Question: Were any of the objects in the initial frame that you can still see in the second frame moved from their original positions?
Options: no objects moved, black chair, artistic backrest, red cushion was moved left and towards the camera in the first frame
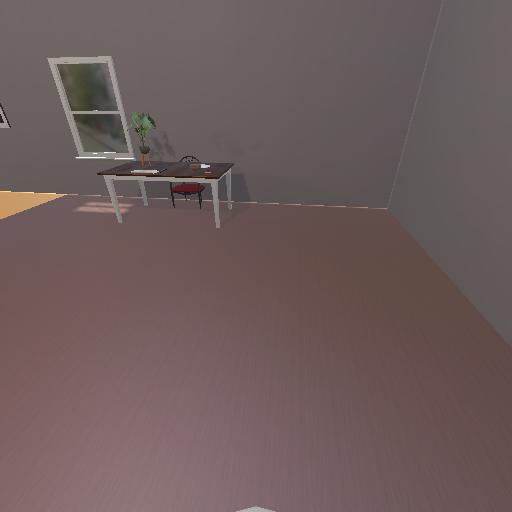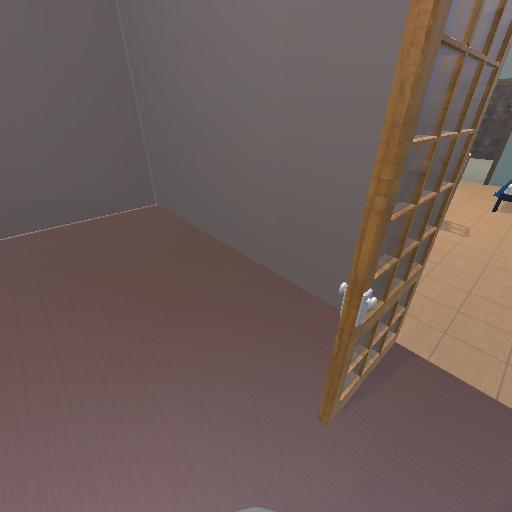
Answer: no objects moved